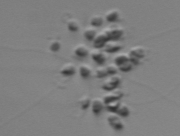
Label: Chaetoceros_didymus_TAG_external_flagellate